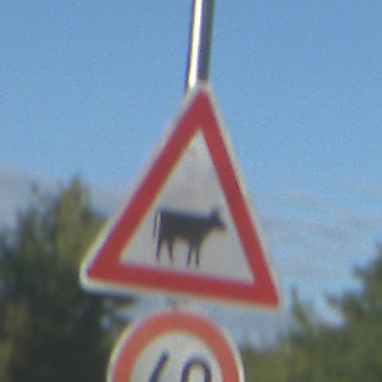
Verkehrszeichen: ViehtriebLinks
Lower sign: Geschwindigkeit60
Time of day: MorningAfternoon
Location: Outdoor (Nature)
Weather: Clear
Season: NotSpecified
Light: Natural